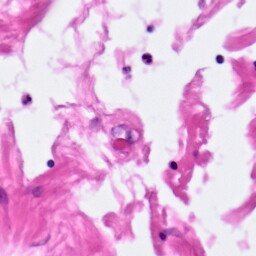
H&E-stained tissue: Pancreatic